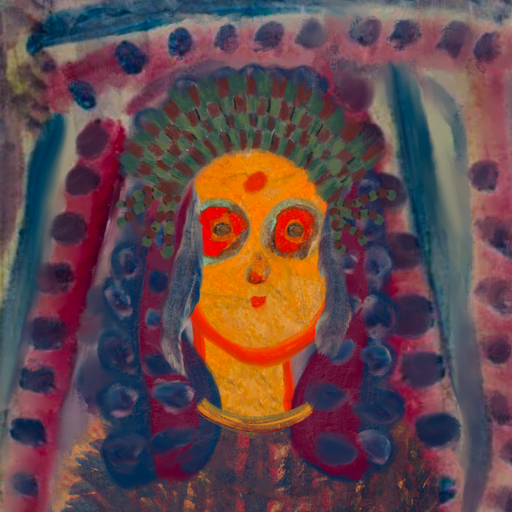
Background: HillGirl, Head And Neck Front: Sisters, Face Front: Sisters, Bust: In_The_Sun, Hair Front: Hill_Girl, Head Accessory: After_Raid_Crown, Second Necklace: Blank, Necklace: Mother_And_Son_Son, Baby: Blank